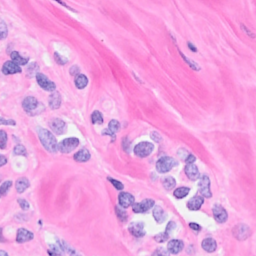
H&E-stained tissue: Breast